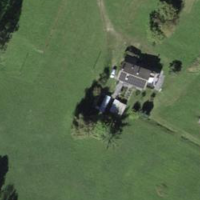
EUNIS habitat code: 24
Species observed at this site:
Salvia pratensis